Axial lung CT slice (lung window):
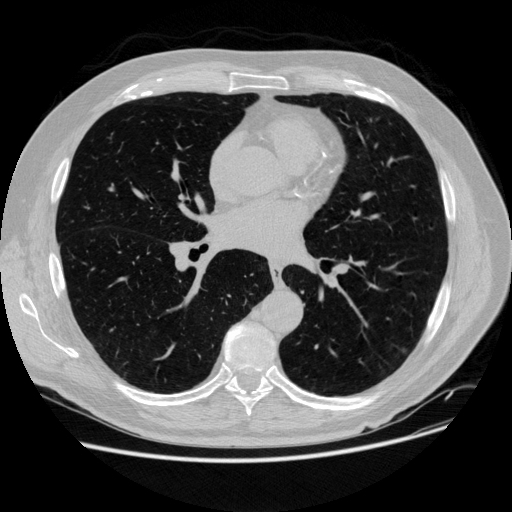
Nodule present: no